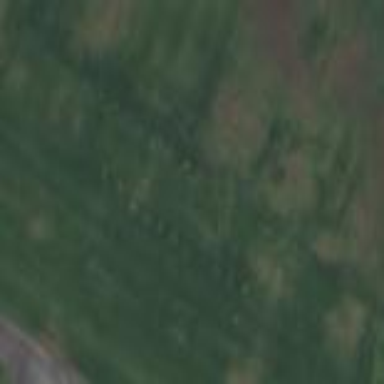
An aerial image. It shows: Grass pitch designated for golf tee.